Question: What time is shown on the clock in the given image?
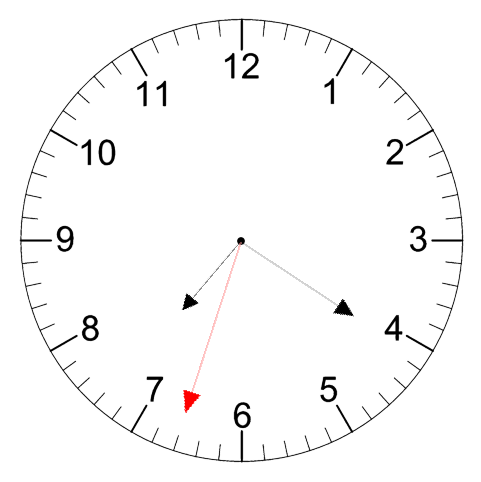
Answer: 07:20:33